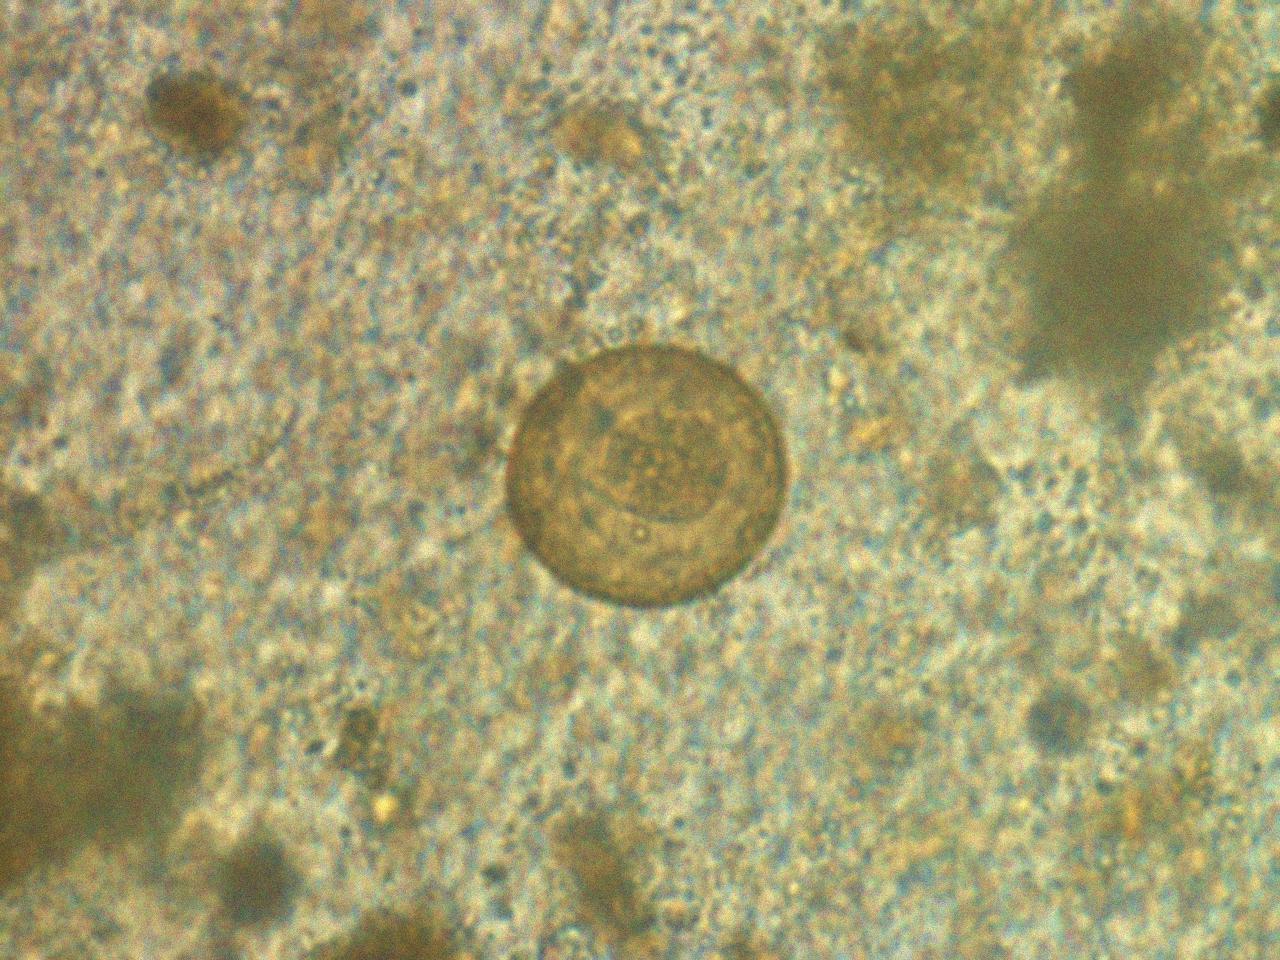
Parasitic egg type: Hymenolepis diminuta